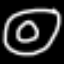
Label: donut